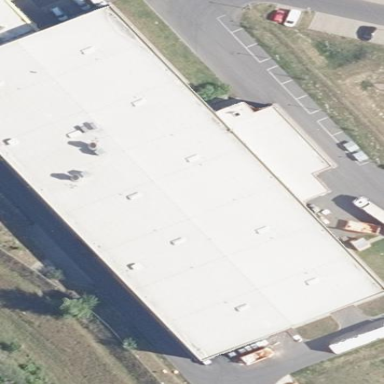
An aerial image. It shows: Industrial building.